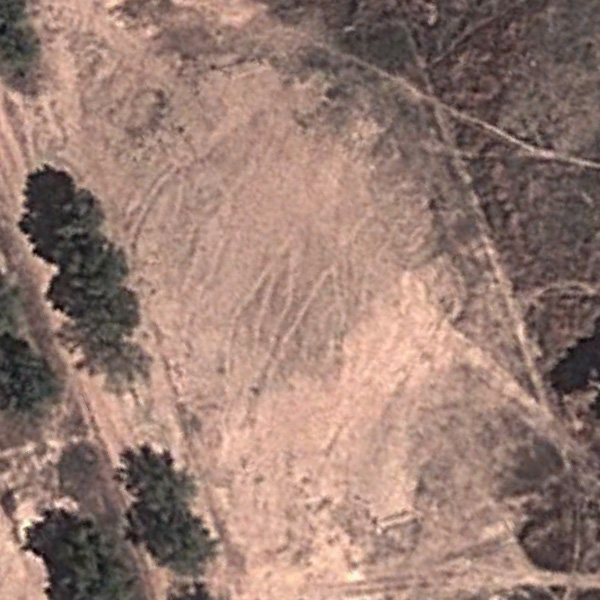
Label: BareLand